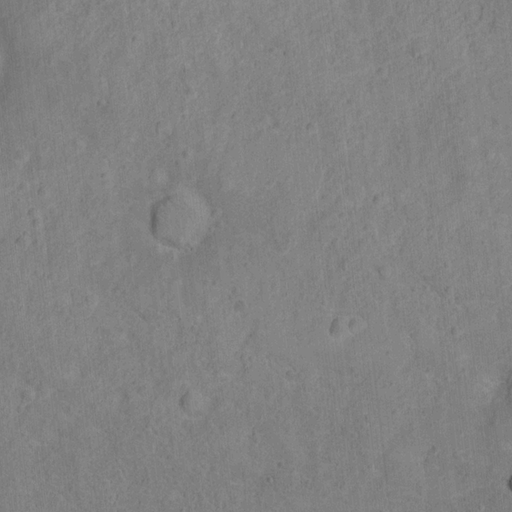
Classes present: Background